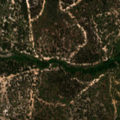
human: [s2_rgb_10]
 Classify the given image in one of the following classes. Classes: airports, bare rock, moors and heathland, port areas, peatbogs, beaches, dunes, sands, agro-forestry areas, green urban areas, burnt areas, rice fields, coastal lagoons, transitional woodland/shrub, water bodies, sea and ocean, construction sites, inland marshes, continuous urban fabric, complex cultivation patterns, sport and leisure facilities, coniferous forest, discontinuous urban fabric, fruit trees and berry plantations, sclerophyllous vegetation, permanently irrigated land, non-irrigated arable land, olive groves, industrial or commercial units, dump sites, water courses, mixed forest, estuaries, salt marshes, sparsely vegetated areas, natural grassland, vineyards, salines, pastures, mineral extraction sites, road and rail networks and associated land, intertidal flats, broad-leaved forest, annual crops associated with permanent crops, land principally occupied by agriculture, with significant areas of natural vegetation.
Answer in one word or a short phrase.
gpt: continuous urban fabric